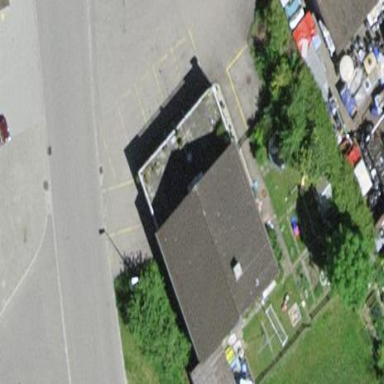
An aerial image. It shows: White building with gabled roof.